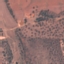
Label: PermanentCrop